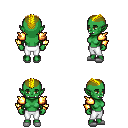
a pixel art fantasy rpg character, female body template, orc, green skin, gold arm armor, white pants, blonde short mohawk hairstyle, white slippers, four views (front, back, left, right), 2x2 character sprite sheet, small pixel art, hard edges, no anti-aliasing